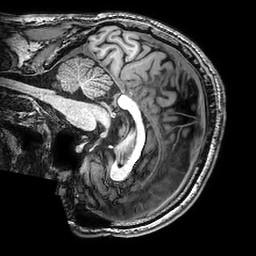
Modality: T1w
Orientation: sagittal
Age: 33
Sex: male
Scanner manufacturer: philips
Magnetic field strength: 3 T
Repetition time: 0.008344 s
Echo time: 0.00385 s